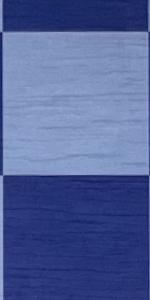
Label: Empty